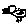
Label: bird